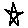
Label: star